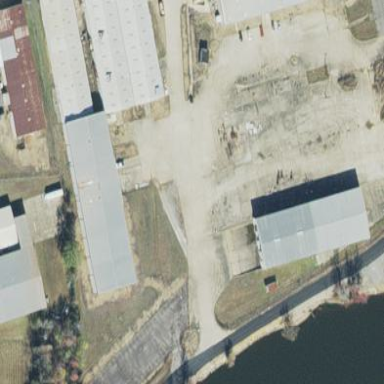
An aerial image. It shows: Industrial area.